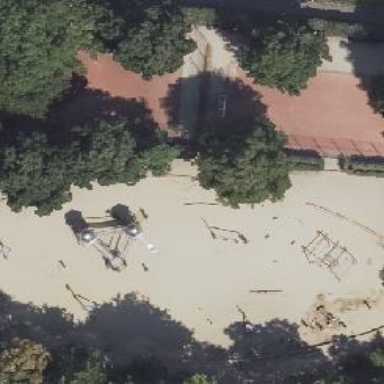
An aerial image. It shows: Playground structure.